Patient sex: F
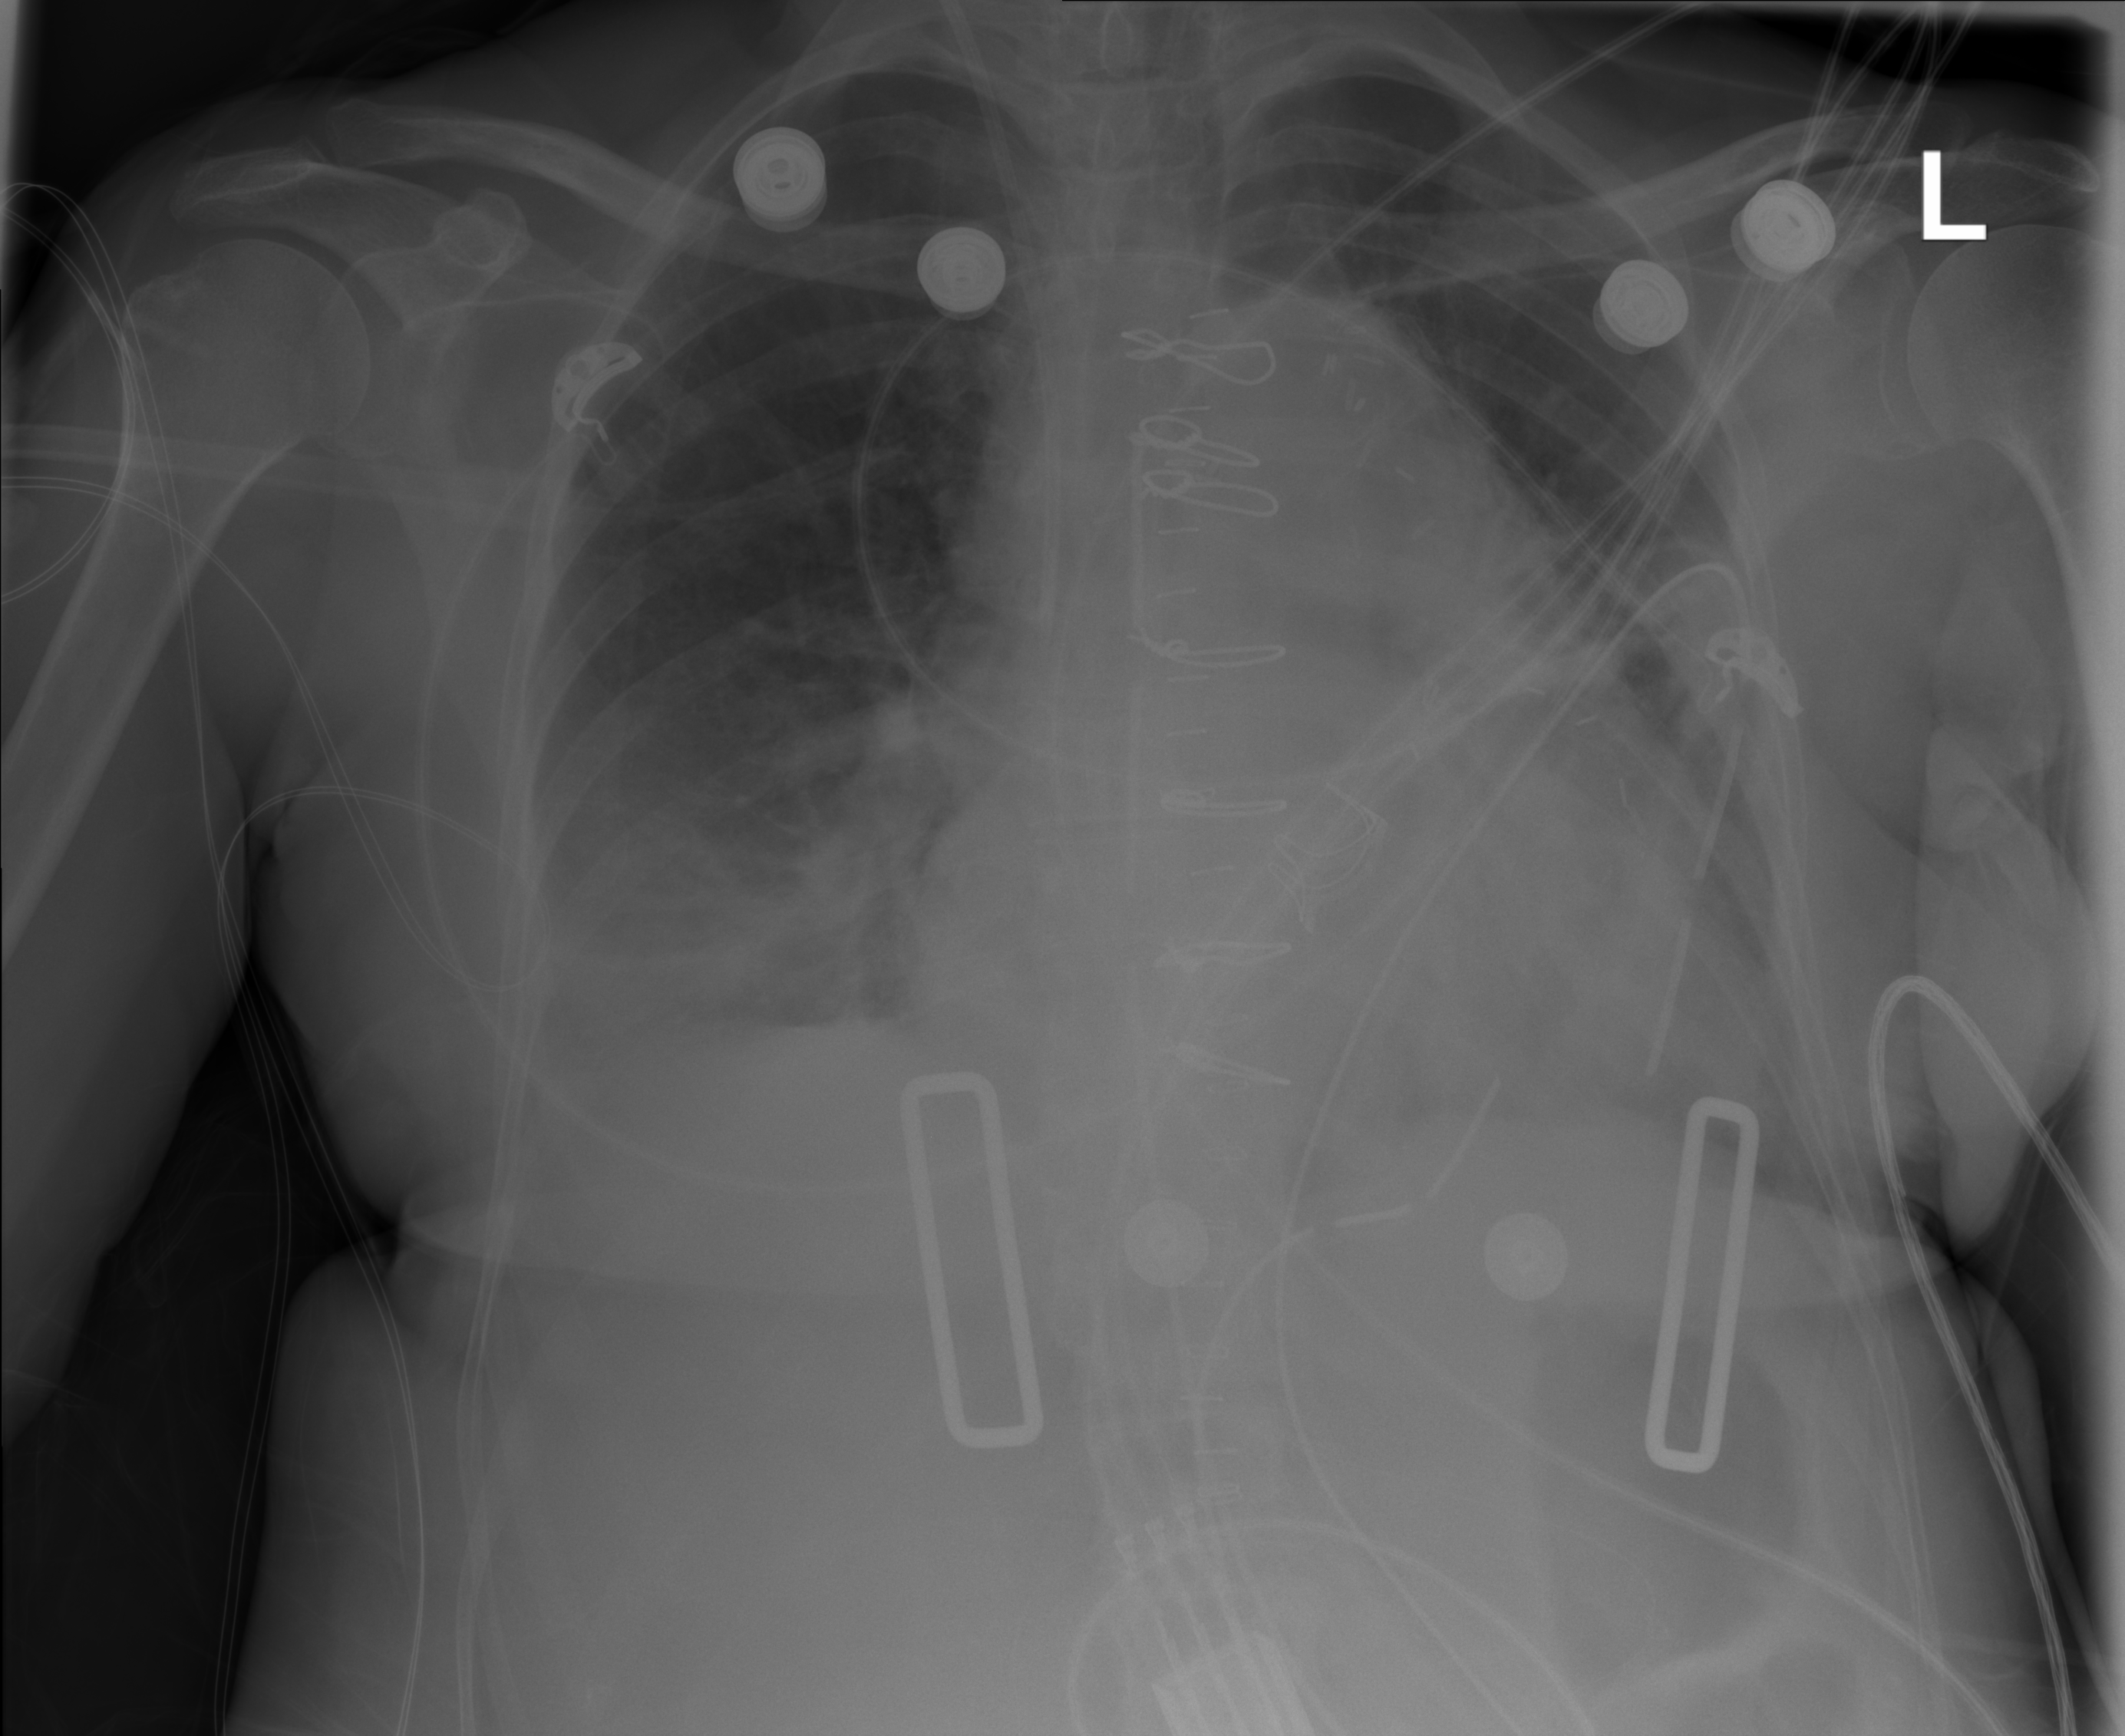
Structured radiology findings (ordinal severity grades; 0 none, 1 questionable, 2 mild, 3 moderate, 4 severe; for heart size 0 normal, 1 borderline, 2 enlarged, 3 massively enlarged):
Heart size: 2
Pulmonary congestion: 0
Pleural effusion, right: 2
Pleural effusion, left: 2
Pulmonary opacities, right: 2
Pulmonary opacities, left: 0
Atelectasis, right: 2
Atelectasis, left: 2